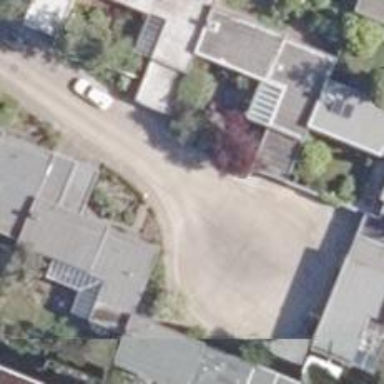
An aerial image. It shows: Residential road paved with concrete.